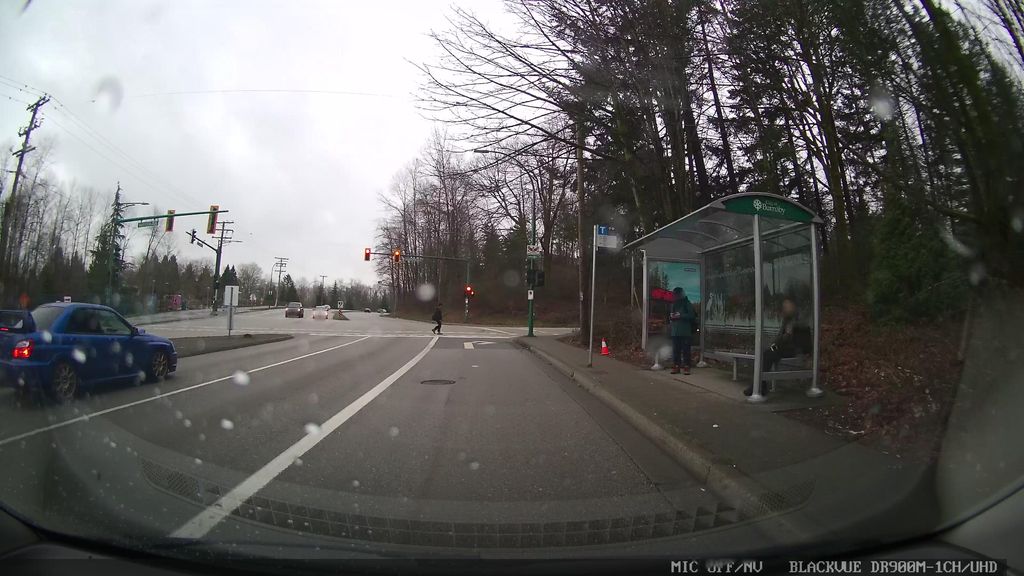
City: vancouver